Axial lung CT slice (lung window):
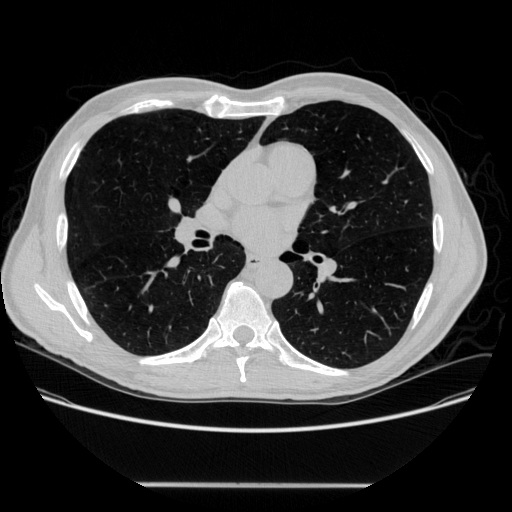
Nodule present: no